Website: macys
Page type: billing-address
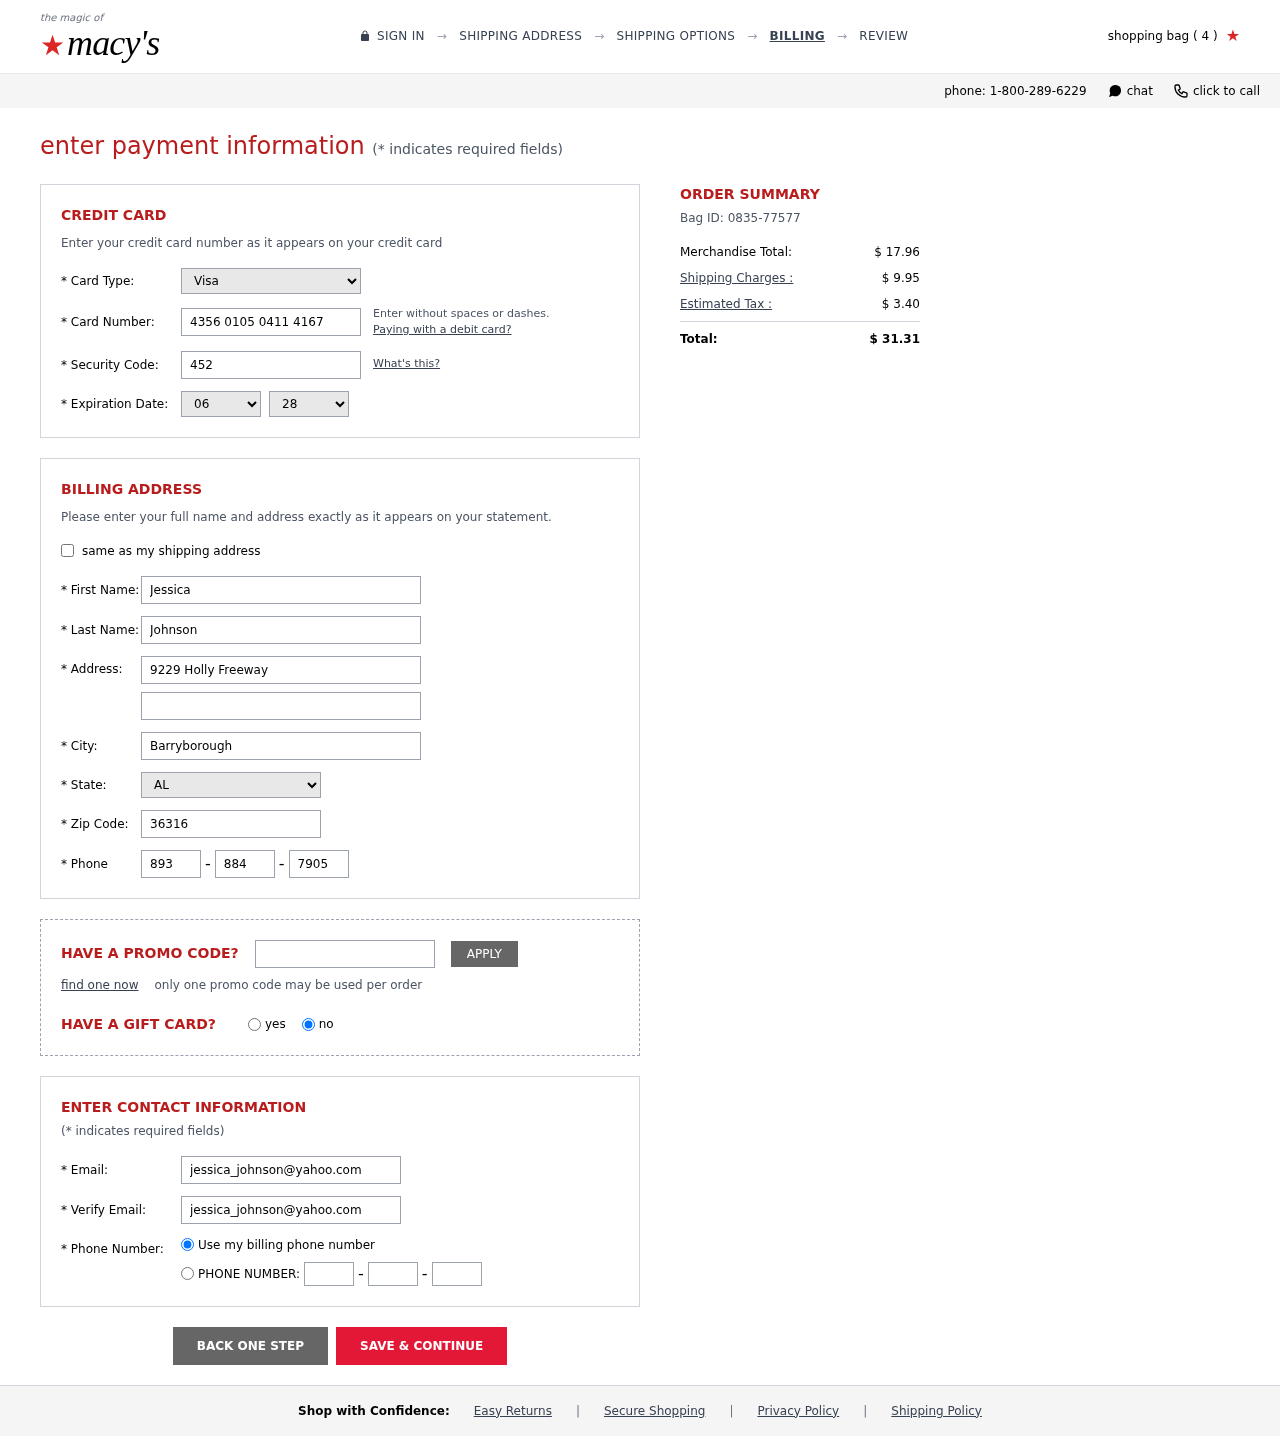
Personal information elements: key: PII_CARD_CVV
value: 452
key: PII_CARD_EXPIRY_MONTH
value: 06
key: PII_CARD_EXPIRY_YEAR
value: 28
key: PII_CARD_NUMBER
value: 4356 0105 0411 4167
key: PII_CARD_TYPE
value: Visa
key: PII_CITY
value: Barryborough
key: PII_EMAIL
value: jessica_johnson@yahoo.com
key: PII_FIRSTNAME
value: Jessica
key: PII_LASTNAME
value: Johnson
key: PII_PHONE_AREA
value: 893
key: PII_PHONE_PREFIX
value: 884
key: PII_PHONE_SUFFIX
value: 7905
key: PII_POSTCODE
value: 36316
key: PII_STATE_ABBR
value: AL
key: PII_STREET
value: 9229 Holly Freeway
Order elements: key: ORDER_NUM_ITEMS
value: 4
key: ORDER_ID
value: Bag ID: 0835-77577
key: ORDER_SUBTOTAL
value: $ 17.96
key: ORDER_SHIPPING_COST
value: $ 9.95
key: ORDER_TAX
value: $ 3.40
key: ORDER_TOTAL
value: $ 31.31